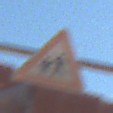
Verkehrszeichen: KinderRechts
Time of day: MorningAfternoon
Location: Outdoor (Nature)
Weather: Clear
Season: Summer
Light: Natural